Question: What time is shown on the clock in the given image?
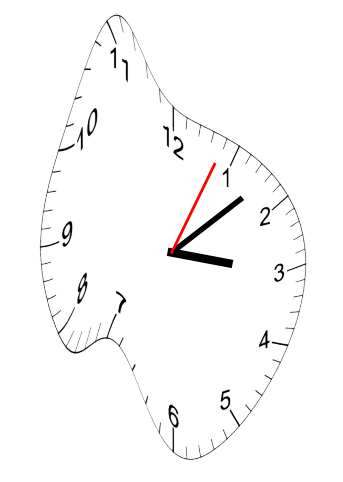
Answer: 03:08:04